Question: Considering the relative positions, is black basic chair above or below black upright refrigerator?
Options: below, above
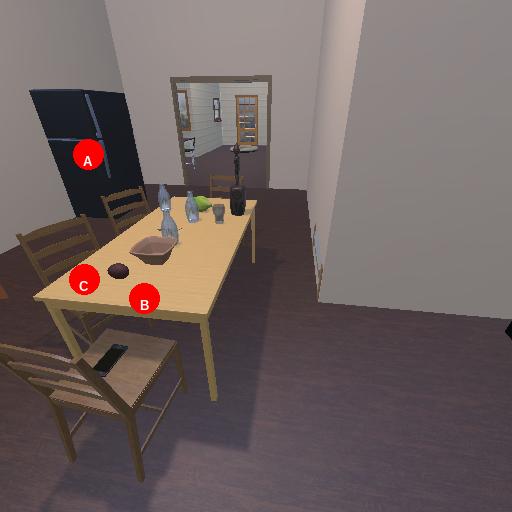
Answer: below